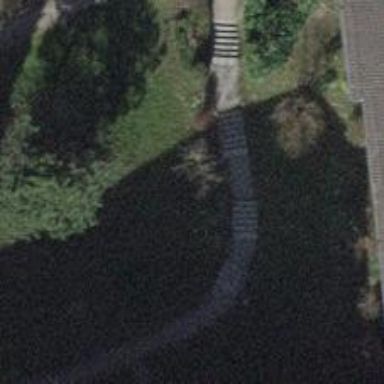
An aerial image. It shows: Steps made of paving stones.